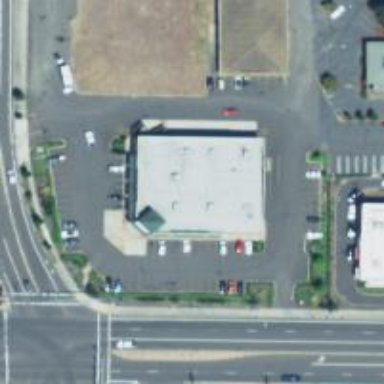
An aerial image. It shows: Pharmacy providing healthcare services.